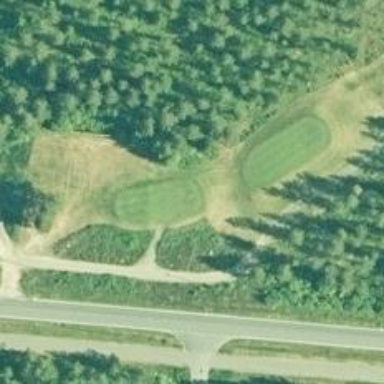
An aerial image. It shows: Golf tee.